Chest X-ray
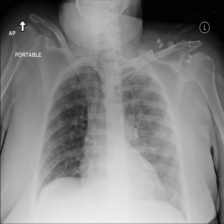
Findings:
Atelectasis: negative
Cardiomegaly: negative
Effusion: negative
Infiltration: negative
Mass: negative
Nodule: negative
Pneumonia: negative
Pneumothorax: negative
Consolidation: negative
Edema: positive
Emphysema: negative
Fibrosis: negative
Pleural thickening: negative
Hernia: negative